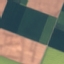
Land use / land cover class: AnnualCrop